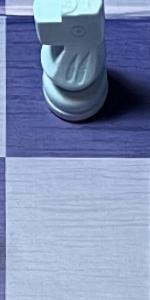
Label: Empty